Question: The 'Open CV' color map is fixed. ('C++')
But I need a new color.
What I want is blue to white, with red in between, and the higher temperature is yellow
I want the color of Thermal, As shown in the picture below .

How do I add a color map?
Any Suggestions..?
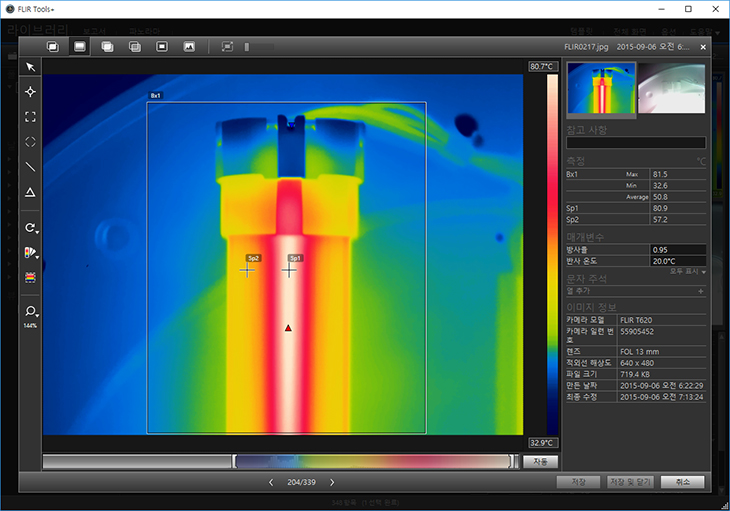
Answer: Given a grayscale image (with values 0-255) you can use the <URL> to generate such images.